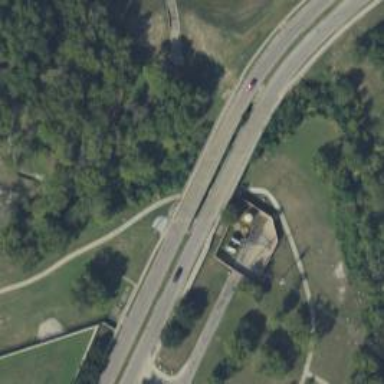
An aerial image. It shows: Tertiary road with bridge.